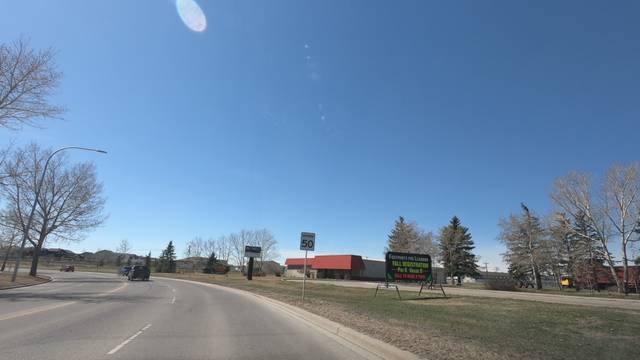
Region: Canada
Coordinates: 51.278, -114.013